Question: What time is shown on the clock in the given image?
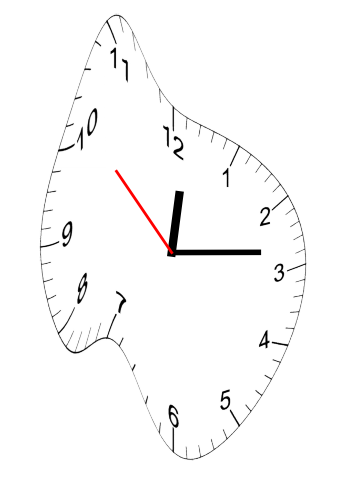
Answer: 12:13:52